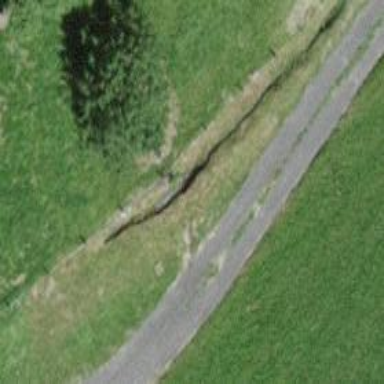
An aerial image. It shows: Culvert tunnel.